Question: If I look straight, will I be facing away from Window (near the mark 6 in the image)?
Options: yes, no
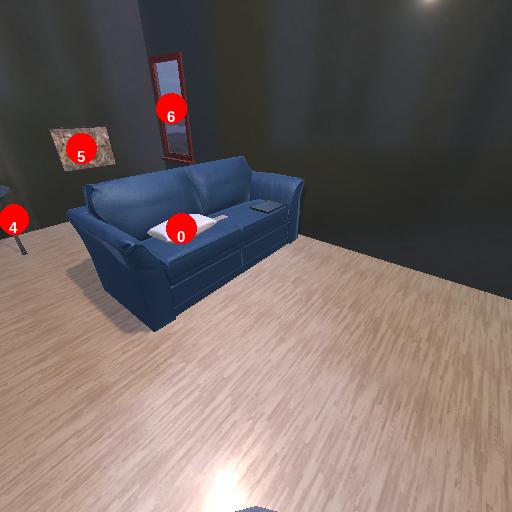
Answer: yes